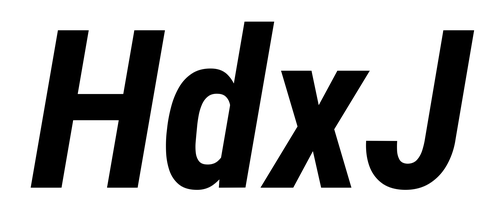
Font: Roboto-Italic_Condensed_Bold_Italic